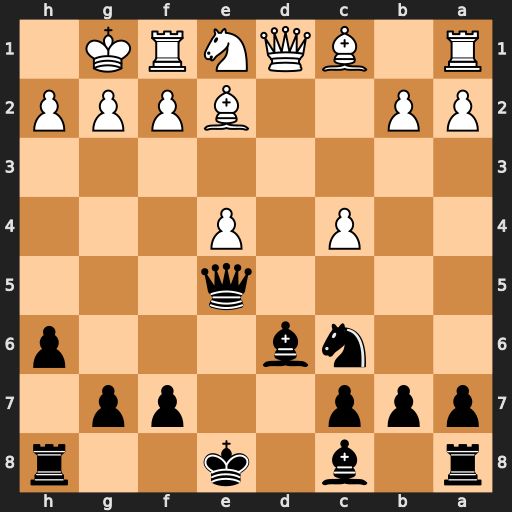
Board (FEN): r1b1k2r/ppp2pp1/2nb3p/4q3/2P1P3/8/PP2BPPP/R1BQNRK1
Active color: b
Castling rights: kq
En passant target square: -
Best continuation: Qxh2#